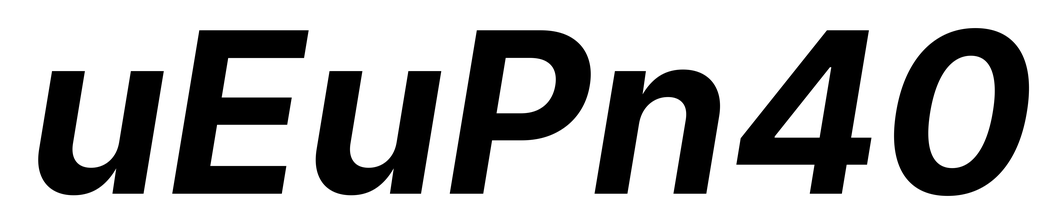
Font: Inter-Italic_Bold_Italic